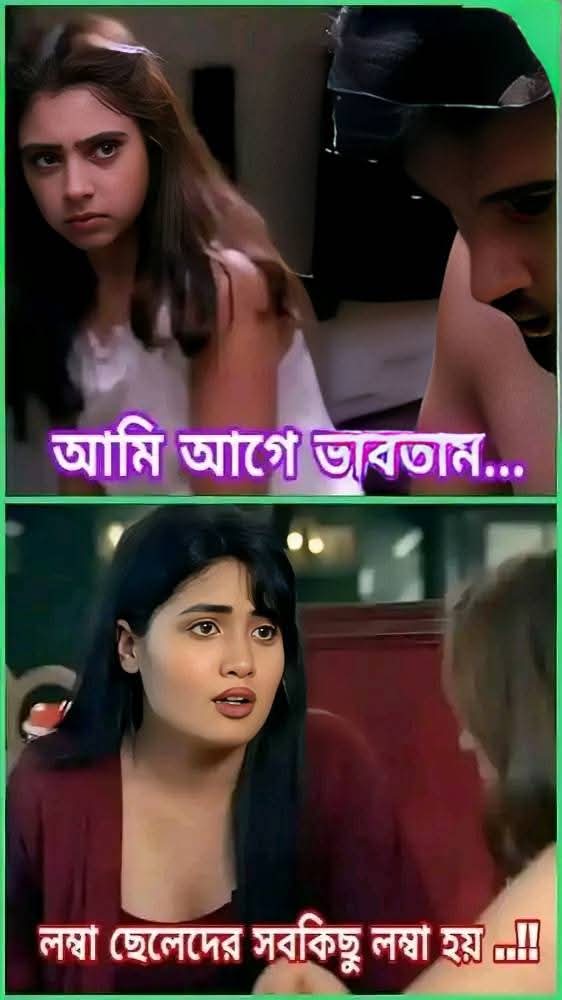
Text: আমি আগে ভাবতাম...
লম্বা ছেলেদের সবকিছু লম্বা হয়..!!
Label: Non Hate